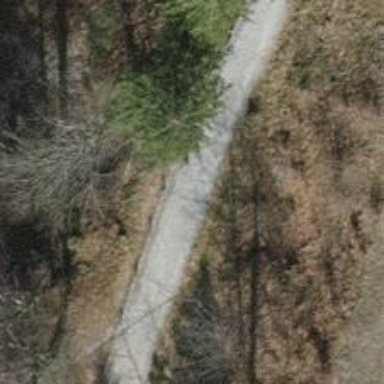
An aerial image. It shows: Path with pebblestone surface and grade3 tracktype.